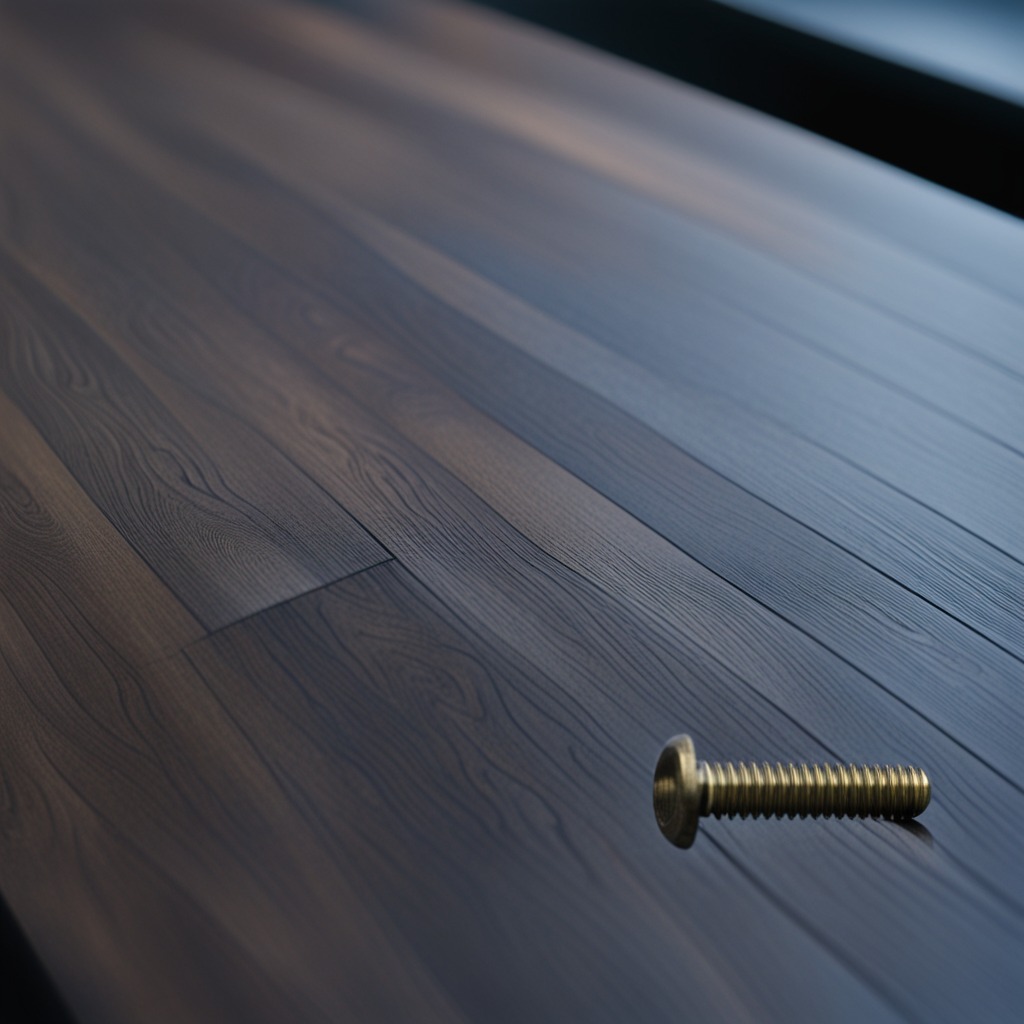
A metal screw lies on a old table in a small garage at twilight.